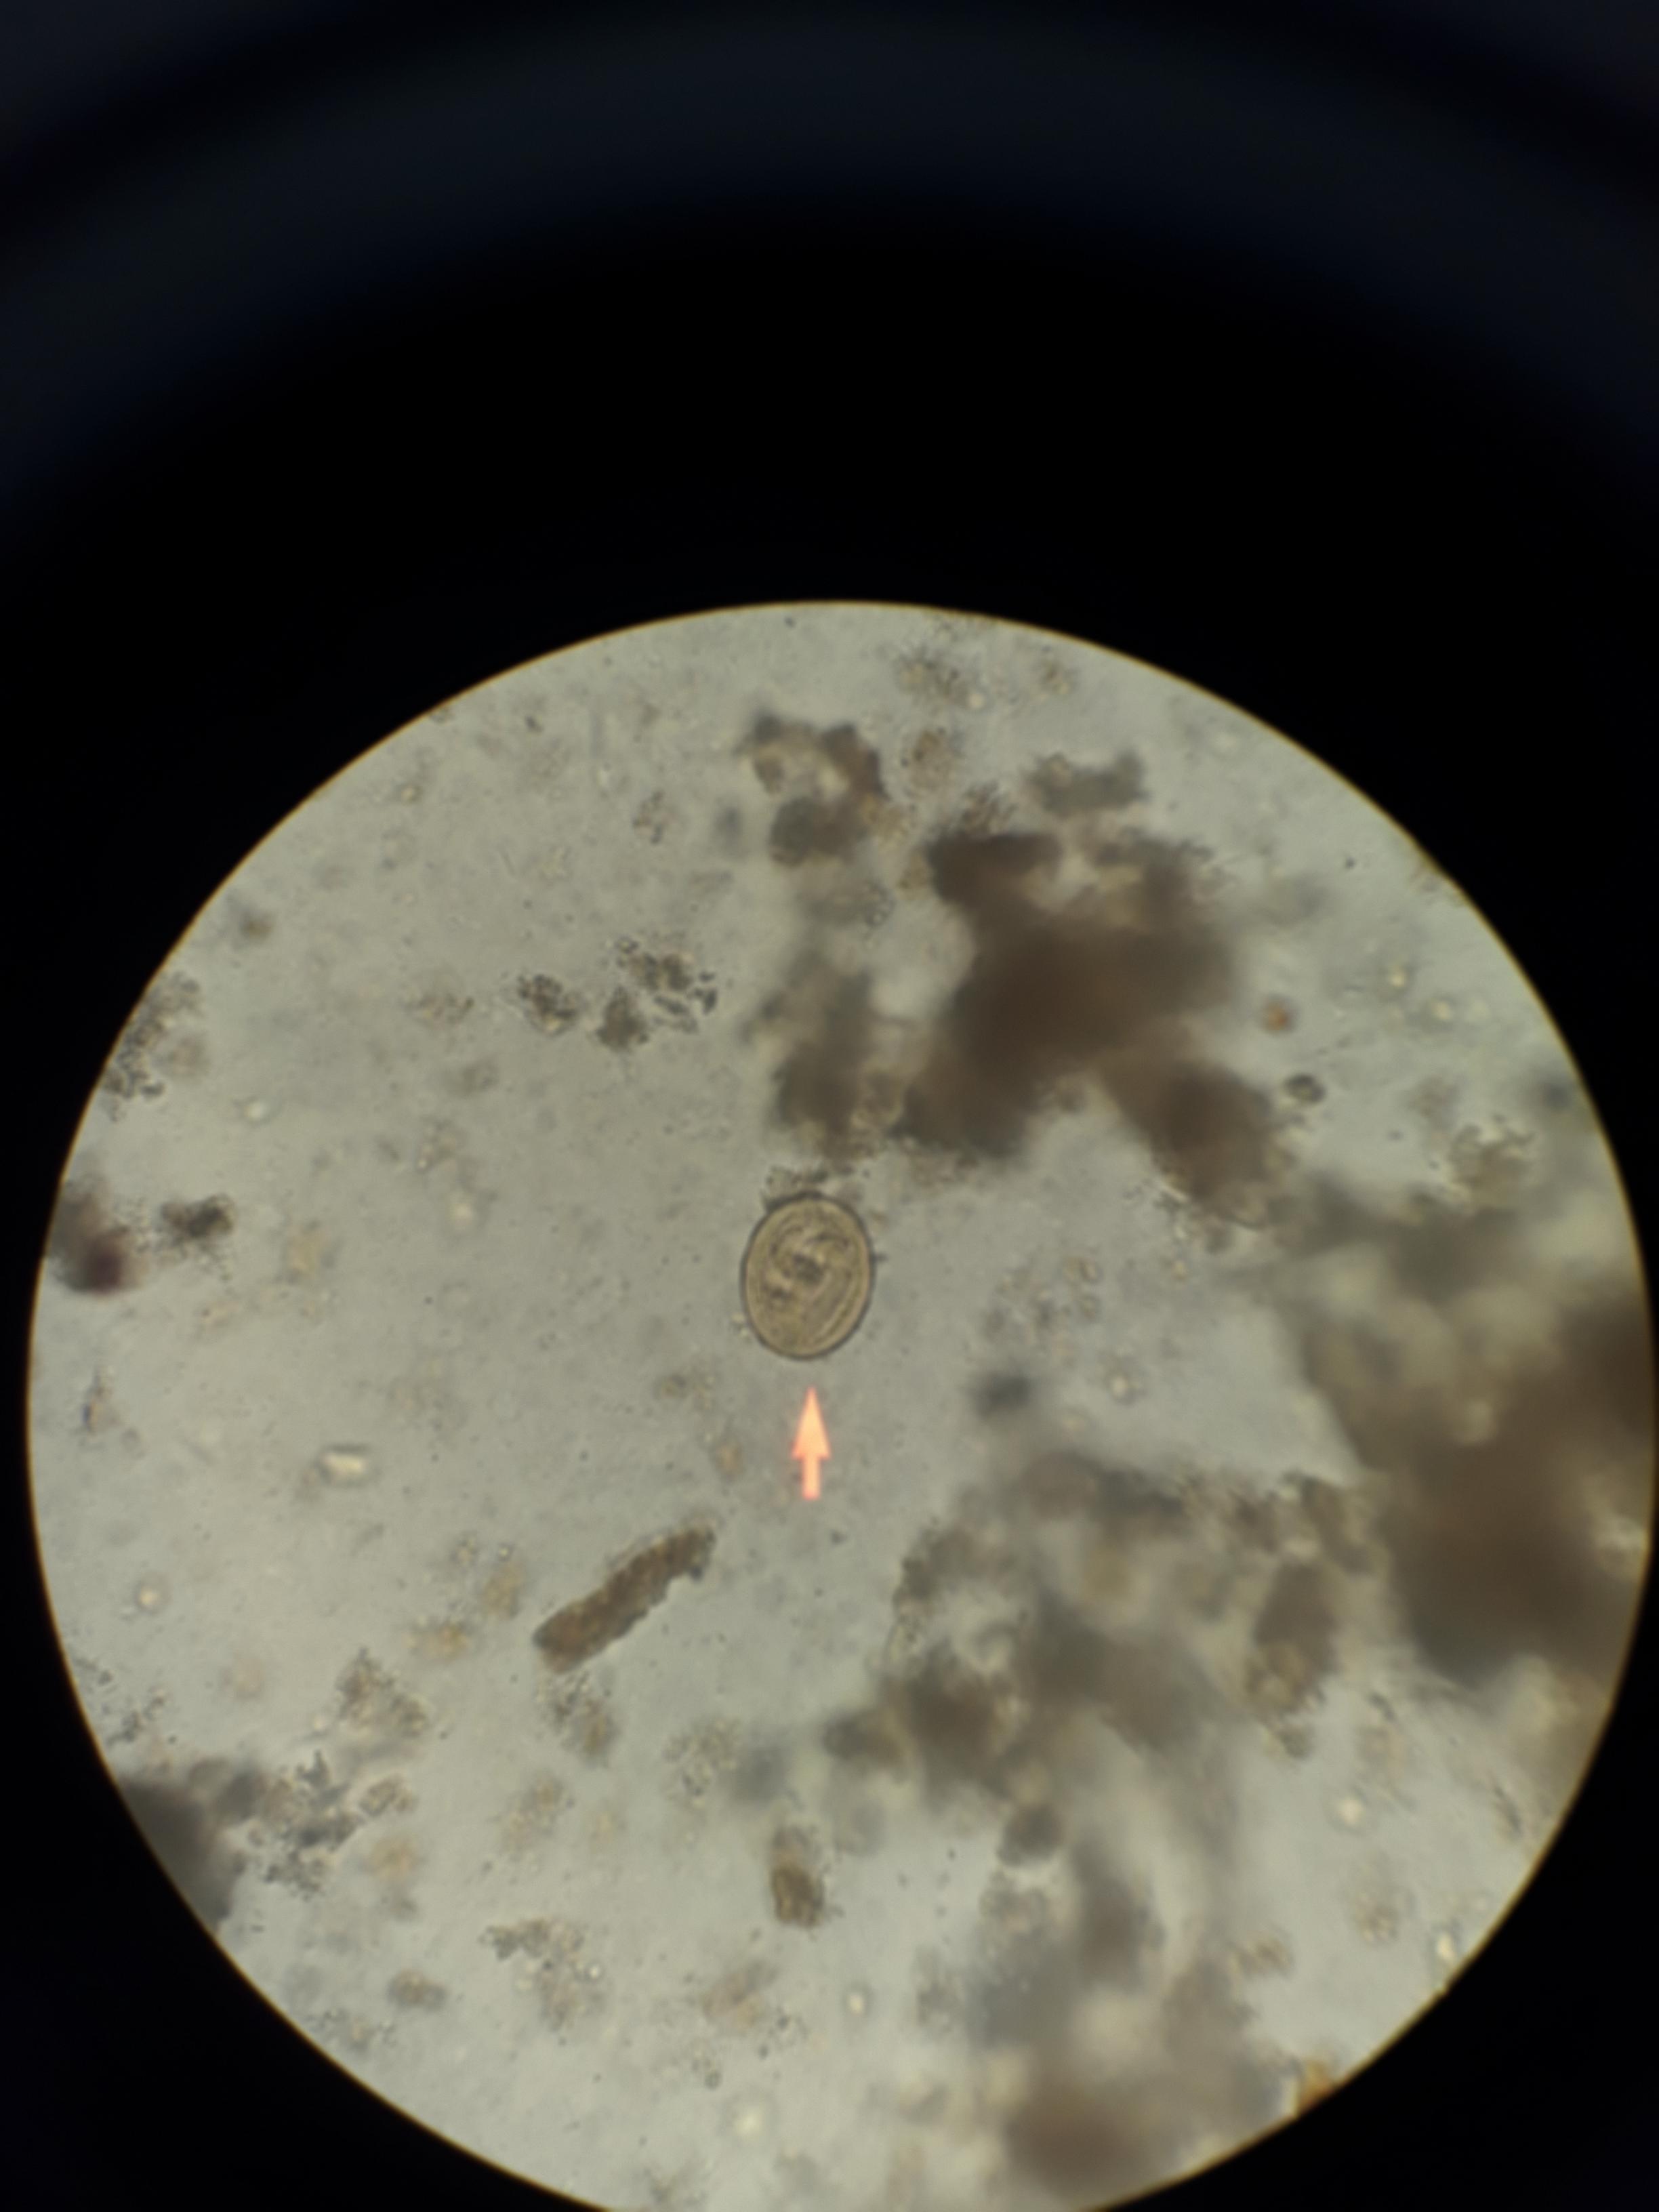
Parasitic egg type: Ascaris lumbricoides